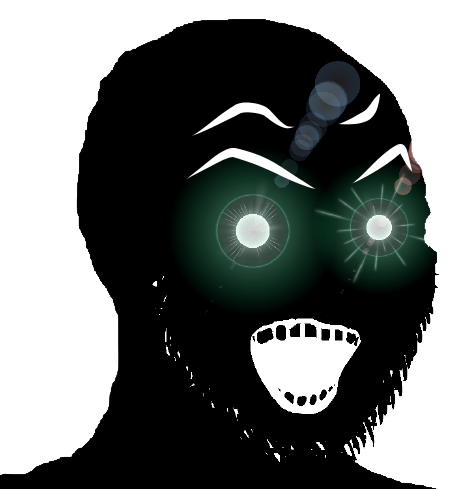
Label: 5_Oomer